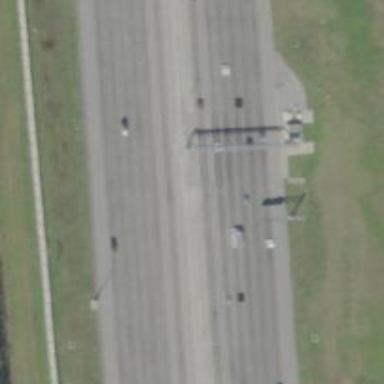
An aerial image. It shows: Toll gantry on the road.